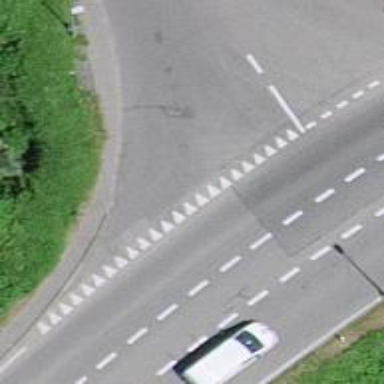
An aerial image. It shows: Zebra crossing on the road.